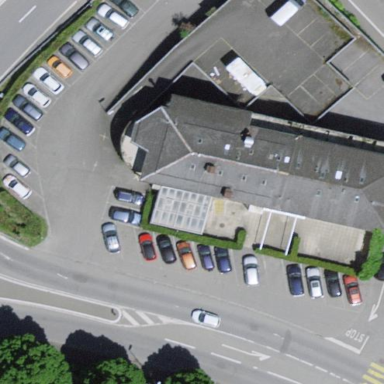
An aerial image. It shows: Building.